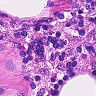
Metastatic tissue present: no